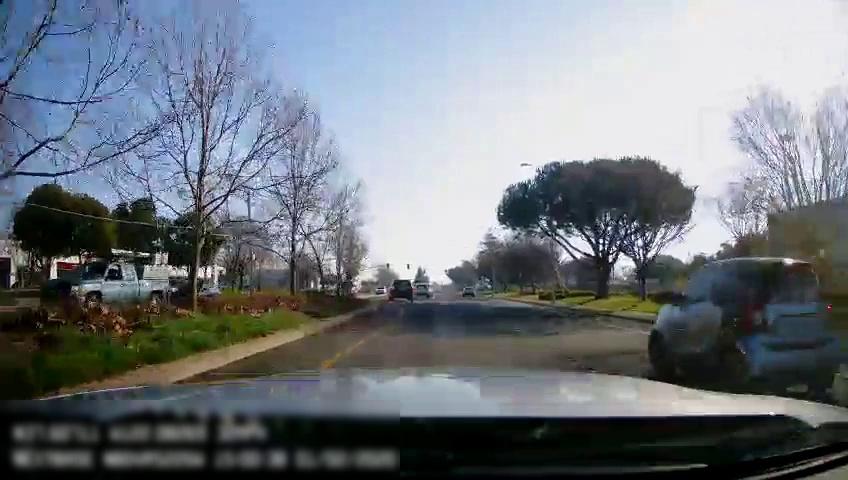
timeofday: Day
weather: Sunny
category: Drivable Space
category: Vehicles | SUV
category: Vehicles | SUV
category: Vehicles | SUV
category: Vehicles | Truck
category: Vehicles | Car
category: Lanes | Alternate Lane